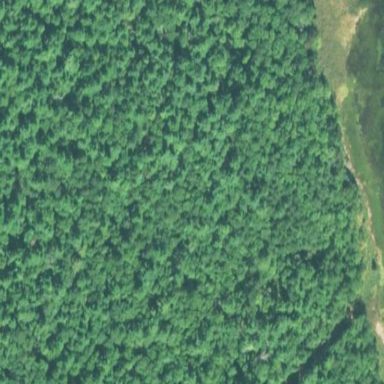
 featuring variety of trees with different leaf cycles."